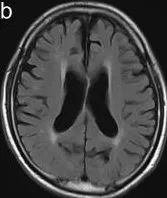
Brain and spine MRI. FLAIR MRI of the brain and T2WI MRI of the spine. Brain and spinal cord lesions are not shown (a-f).
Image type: radiology (mri)